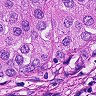
Metastatic tissue present: yes